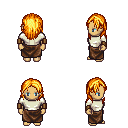
a pixel art fantasy rpg character, female body template, human, tanned skin, white long-sleeve shirt, robe skirt, light blonde long hairstyle, leather bracers, four views (front, back, left, right), 2x2 character sprite sheet, small pixel art, hard edges, no anti-aliasing